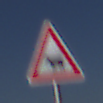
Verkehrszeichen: ViehtriebRechts
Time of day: MorningAfternoon
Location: Outdoor (Nature)
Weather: PartlyCloudy
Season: NotSpecified
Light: Natural